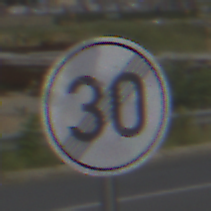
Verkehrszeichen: EndeGeschwindigkeit30
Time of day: MorningAfternoon
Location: Outdoor (Suburban)
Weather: PartlyCloudy
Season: NotSpecified
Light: Natural